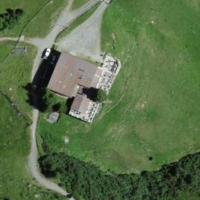
EUNIS habitat code: 23
Species observed at this site:
Miramella alpina
Vaccinium uliginosum